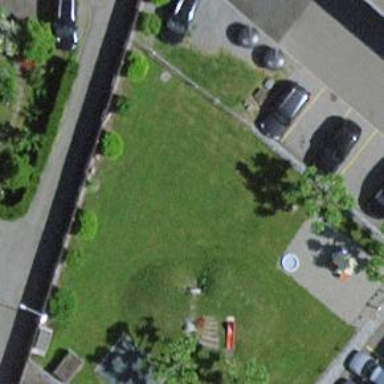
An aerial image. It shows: Playground area for leisure land.